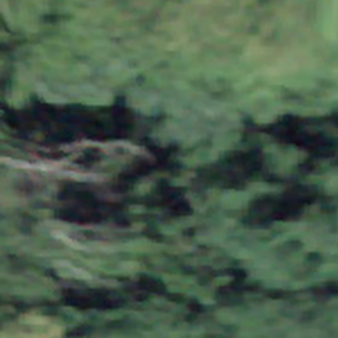
Label: other